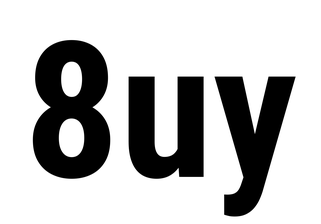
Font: Roboto_Condensed_Bold